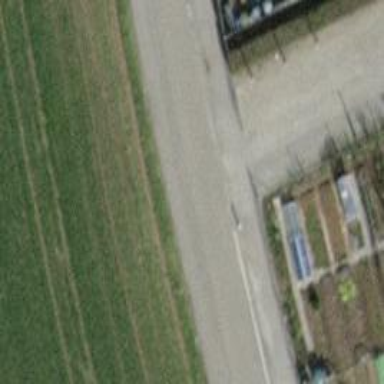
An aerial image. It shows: Unclassified road with cycle track on the left.